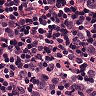
Metastatic tissue present: yes